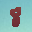
Label: 8